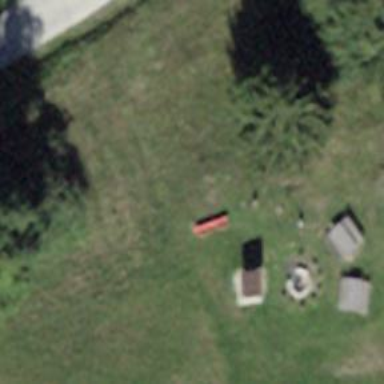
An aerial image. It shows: Red bench.